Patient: sex M, age 69
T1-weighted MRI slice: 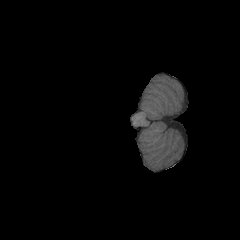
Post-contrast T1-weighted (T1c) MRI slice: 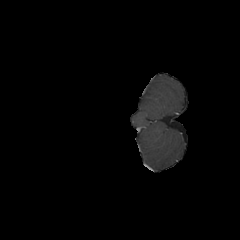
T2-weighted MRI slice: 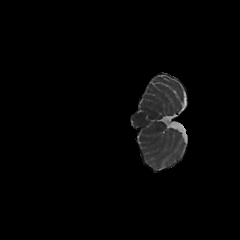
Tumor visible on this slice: no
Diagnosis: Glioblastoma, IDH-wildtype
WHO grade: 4